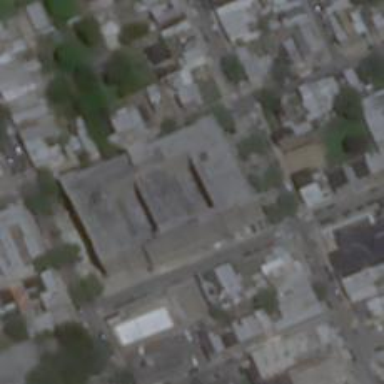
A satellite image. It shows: Historic school building.